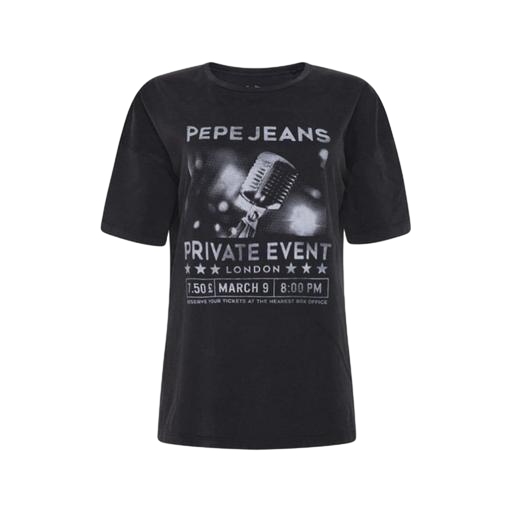
concert tee, black backstage t-shirt, black backstage vintage jersey t-shirt, white background